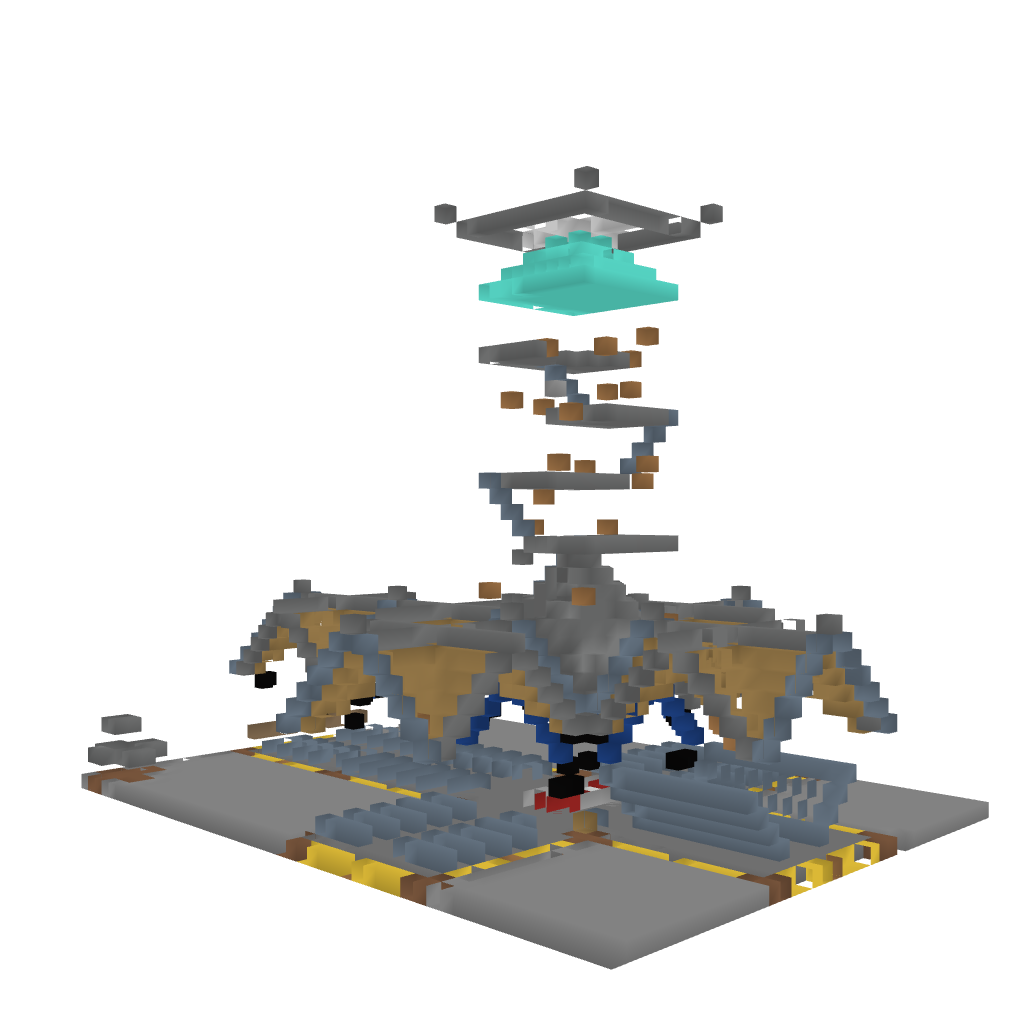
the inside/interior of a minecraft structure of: A simplistic church